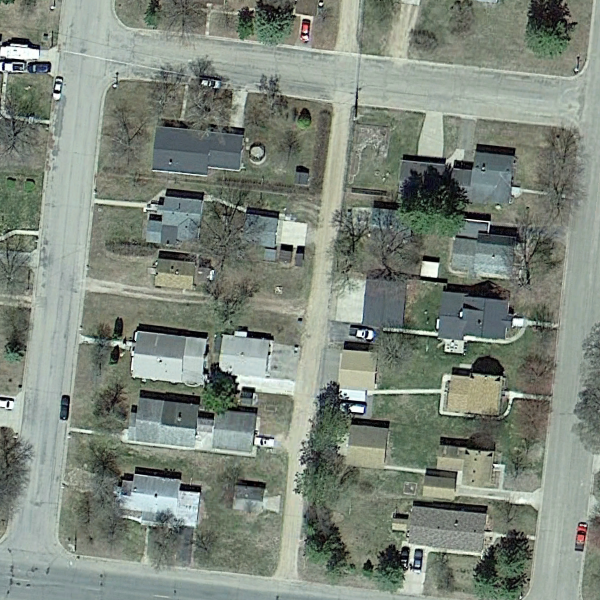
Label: MediumResidential